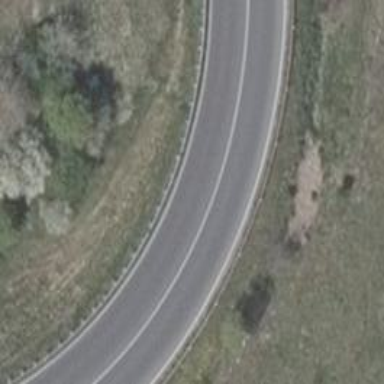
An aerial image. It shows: Trunk link highway.